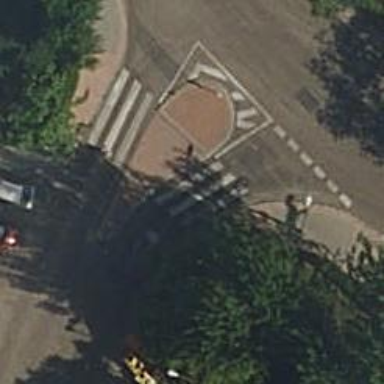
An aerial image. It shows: Uncontrolled zebra crossing on the road.